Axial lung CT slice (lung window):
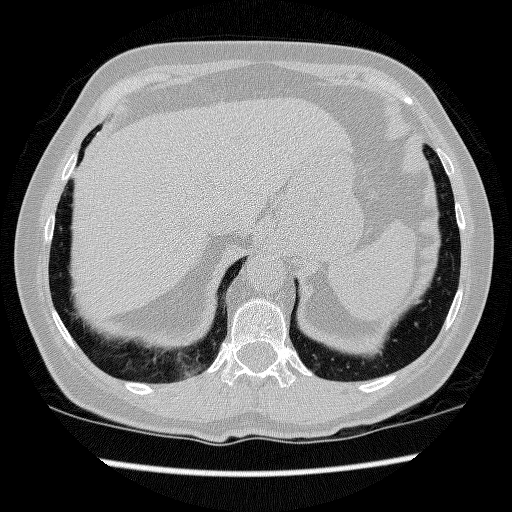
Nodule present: no